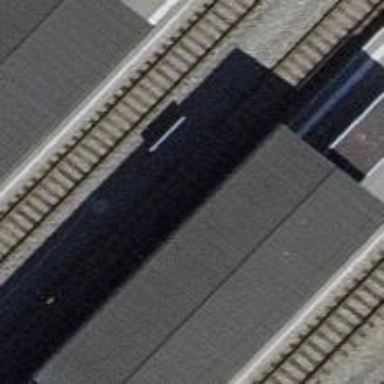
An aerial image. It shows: Stop position for public transport at railway stop.